Question: Please see the image below.
Notice that my '/home' directory is already 100% but I still got plenty of space on '/dev/mapper/vg00-srv'. Is there a way that I can use that space for my '/home' or rather increase the size of my '/home' directory. This is a Debian box.

Your response is greatly appreciated.
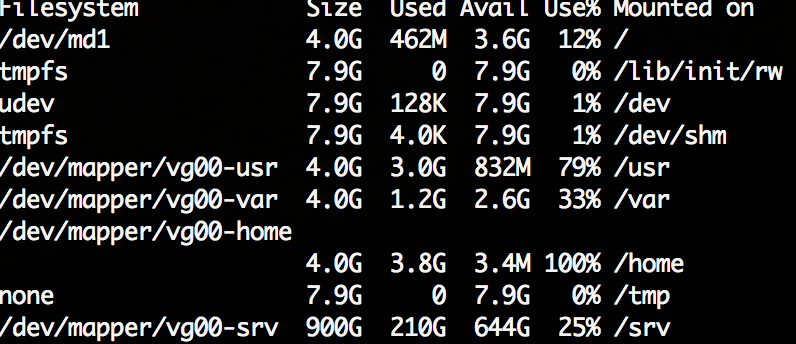